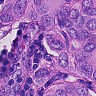
Metastatic tissue present: yes